Question: There is no error displaying in my app where is the problem
This is my code for retriving data:
'''
public View onCreateView(LayoutInflater inflater, @Nullable ViewGroup container, Bundle savedInstanceState) {
View view = inflater.inflate(R.layout.fargment_profile, container, false);
name = (TextView) view.findViewById(R.id.name);
mail = (TextView) view.findViewById(R.id.mail);
phone = (TextView) view.findViewById(R.id.phone);
user = FirebaseAuth.getInstance().getCurrentUser();
userID = user.getUid();
//show all data
ShowUser();
return view;
}
private void ShowUser() {
databaseReference = FirebaseDatabase.getInstance().getReference();
databaseReference.addListenerForSingleValueEvent(new ValueEventListener() {
@Override
public void onDataChange(@NonNull DataSnapshot snapshot) {
if (snapshot.exists()) {
String username = snapshot.child(userID).child("name").getValue(String.class);
String usermail = snapshot.child(userID).child("email").getValue(String.class);
String userphone = snapshot.child(userID).child("phone").getValue(String.class);
mail.setText(usermail);
name.setText(username);
phone.setText(userphone);
} else {
Toast.makeText(getContext(), "error", Toast.LENGTH_SHORT).show();
}
}
@Override
public void onCancelled(@NonNull DatabaseError error) {
Toast.makeText(getContext(), "" + error, Toast.LENGTH_SHORT).show();
}
});
}
'''
This is my Firebase Image:

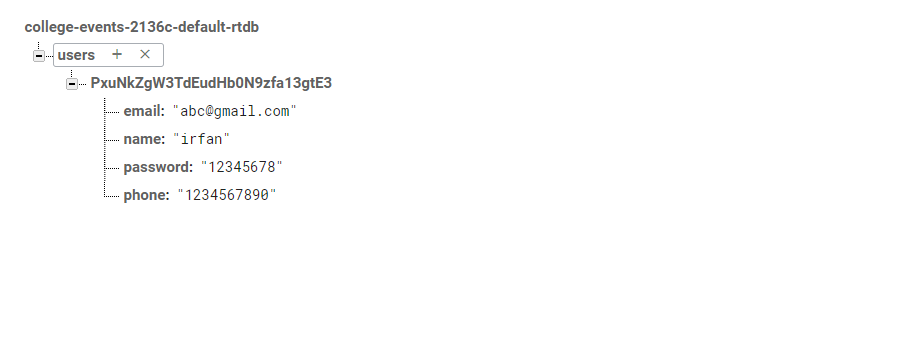
Answer: I think you have issues with your reference.
'''
FirebaseDatabase.getInstance().getReference().child("users")
'''
you are not referencing to the node through this code 'databaseReference = FirebaseDatabase.getInstance().getReference();'
It's better if you also add the user id in the databaseReference at the top so it will save you from mention 'snapshot.child(userID)' again and again
The code for reference till userId is :
'''
FirebaseDatabase.getInstance().getReference().child("users").child(userID);
'''
Final Code:
'''
private void ShowUser() {
databaseReference = FirebaseDatabase.getInstance().getReference("users").child(userID);
databaseReference.addListenerForSingleValueEvent(new ValueEventListener() {
@Override
public void onDataChange(@NonNull DataSnapshot snapshot) {
if (snapshot.exists()) {
String username = snapshot.child("name").getValue(String.class);
String usermail = snapshot.child("email").getValue(String.class);
String userphone = snapshot.child("phone").getValue(String.class);
mail.setText(usermail);
name.setText(username);
phone.setText(userphone);
} else {
Toast.makeText(getContext(), "error", Toast.LENGTH_SHORT).show();
}
}
@Override
public void onCancelled(@NonNull DatabaseError error) {
Toast.makeText(getContext(), "" + error, Toast.LENGTH_SHORT).show();
}
});
}
'''